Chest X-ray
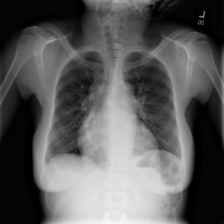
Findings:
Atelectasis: negative
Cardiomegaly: positive
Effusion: negative
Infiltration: negative
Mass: negative
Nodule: negative
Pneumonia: negative
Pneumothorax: negative
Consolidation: negative
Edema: negative
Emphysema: negative
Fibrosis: negative
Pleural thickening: negative
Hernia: negative